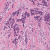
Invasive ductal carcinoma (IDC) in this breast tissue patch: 1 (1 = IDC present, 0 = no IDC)